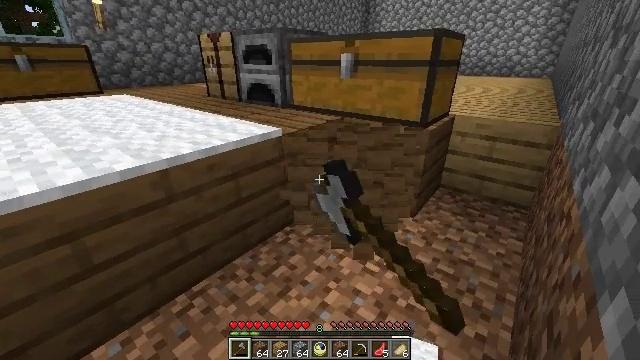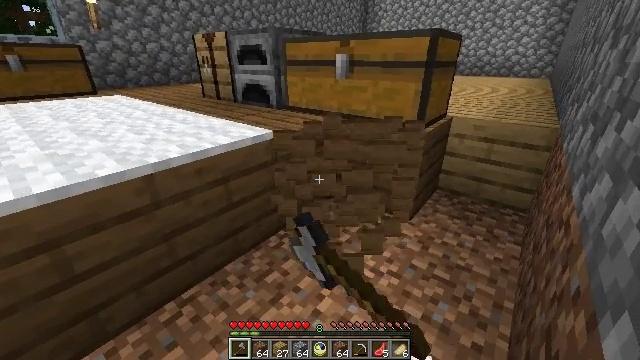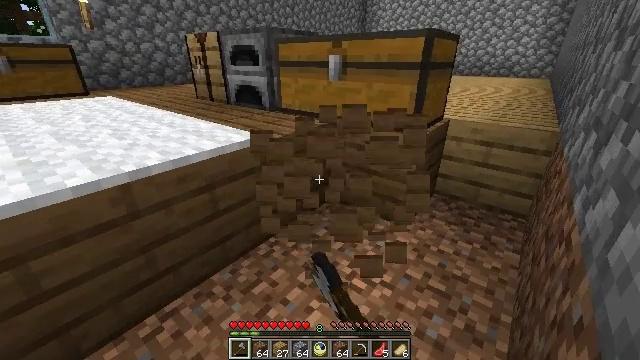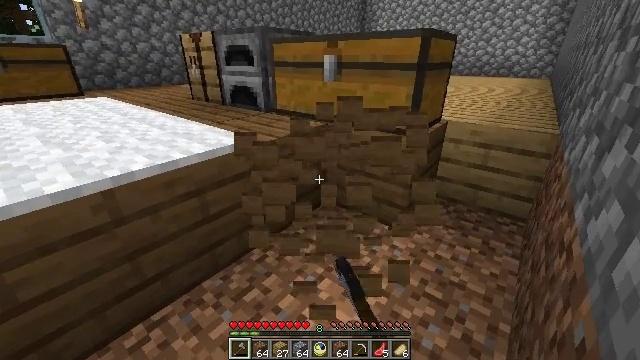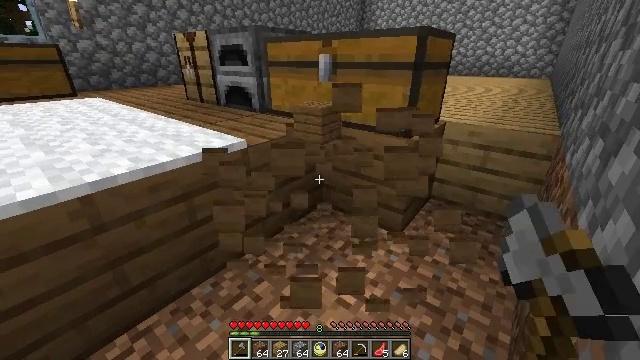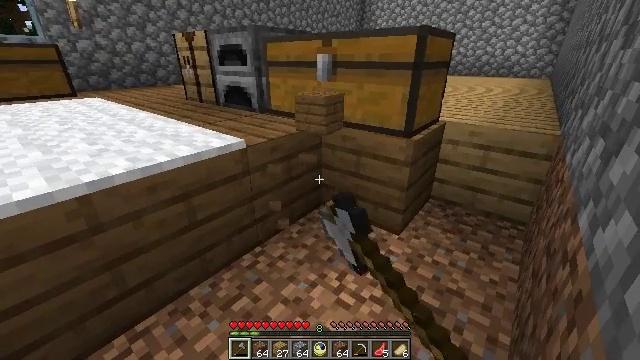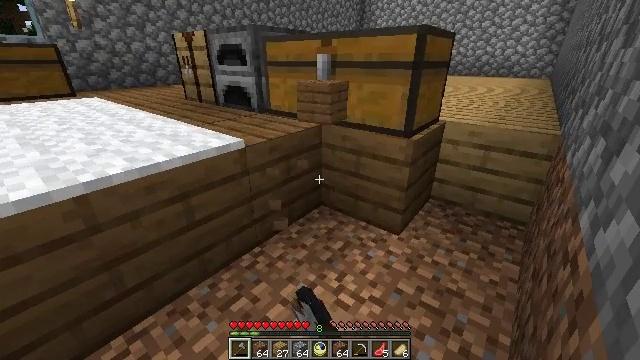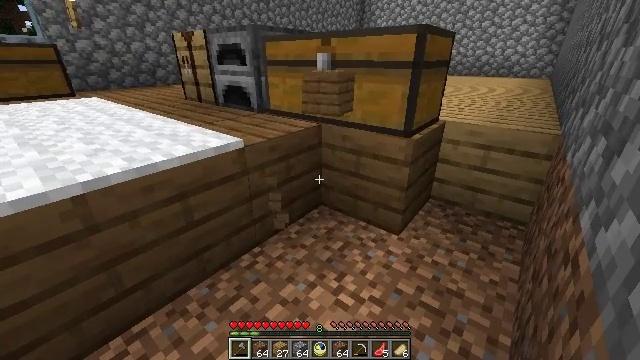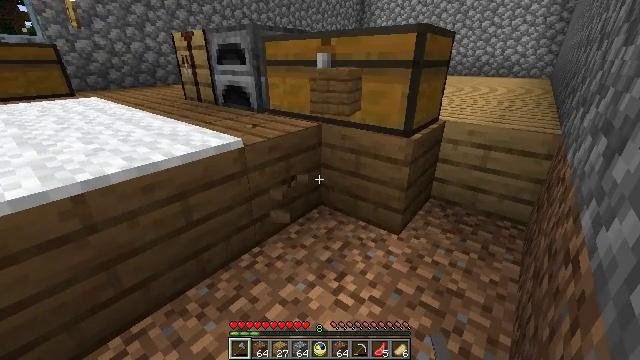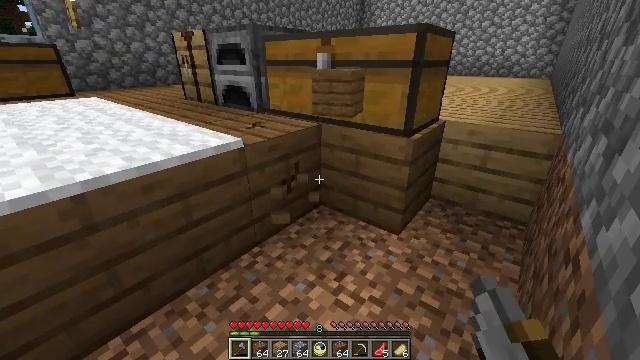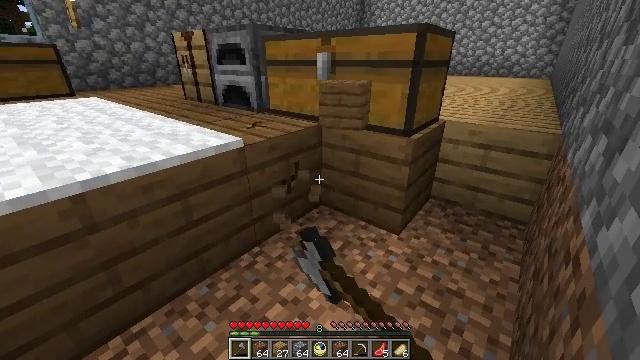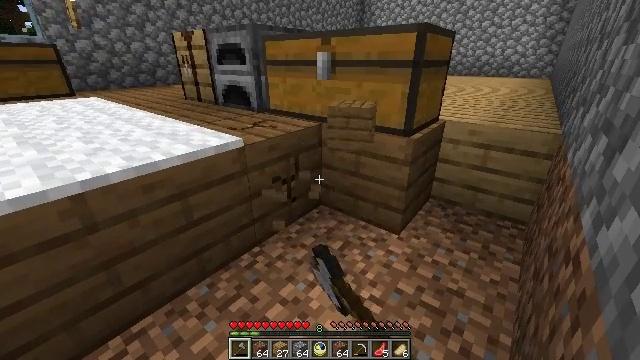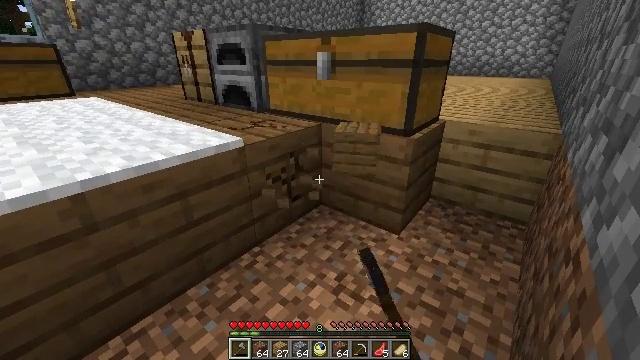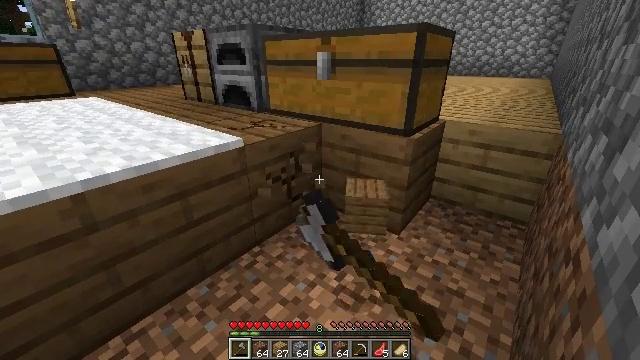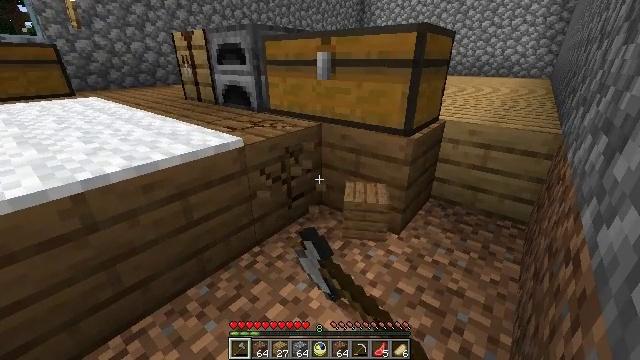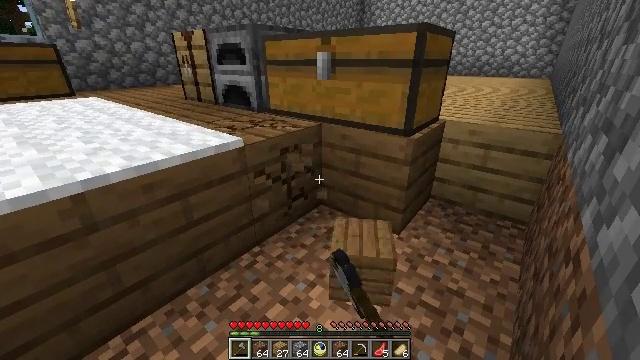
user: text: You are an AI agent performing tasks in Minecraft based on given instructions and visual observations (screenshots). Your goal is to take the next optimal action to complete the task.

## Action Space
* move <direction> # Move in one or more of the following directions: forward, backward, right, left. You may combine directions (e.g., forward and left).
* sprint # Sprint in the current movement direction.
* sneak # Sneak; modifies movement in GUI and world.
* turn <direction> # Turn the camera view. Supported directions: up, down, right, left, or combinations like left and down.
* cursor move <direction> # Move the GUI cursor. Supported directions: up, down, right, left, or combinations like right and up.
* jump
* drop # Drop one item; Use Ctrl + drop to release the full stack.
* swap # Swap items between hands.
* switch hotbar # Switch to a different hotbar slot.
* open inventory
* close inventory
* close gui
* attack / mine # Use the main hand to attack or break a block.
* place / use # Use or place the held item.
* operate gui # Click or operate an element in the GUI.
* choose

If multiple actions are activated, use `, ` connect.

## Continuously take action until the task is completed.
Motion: motion action
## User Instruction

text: Collect spruce planks from an old building.
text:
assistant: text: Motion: move right, attack / mine
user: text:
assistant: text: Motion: move right, attack / mine
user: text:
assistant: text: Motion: no_op
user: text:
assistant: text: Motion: attack / mine
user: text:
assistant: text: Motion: attack / mine
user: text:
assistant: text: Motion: attack / mine
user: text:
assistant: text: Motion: attack / mine
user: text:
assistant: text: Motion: attack / mine
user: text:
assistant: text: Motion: attack / mine
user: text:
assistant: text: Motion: attack / mine
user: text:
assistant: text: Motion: attack / mine
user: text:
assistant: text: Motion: attack / mine
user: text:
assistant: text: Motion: attack / mine
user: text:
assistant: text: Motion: attack / mine
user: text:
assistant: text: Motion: attack / mine
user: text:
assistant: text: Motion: attack / mine
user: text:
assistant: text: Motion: attack / mine
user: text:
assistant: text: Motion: attack / mine
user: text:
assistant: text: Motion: attack / mine
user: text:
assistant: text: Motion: attack / mine
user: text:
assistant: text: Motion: attack / mine
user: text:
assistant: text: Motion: move right, attack / mine
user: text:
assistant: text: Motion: move right, attack / mine
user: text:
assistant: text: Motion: move right
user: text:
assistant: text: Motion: attack / mine
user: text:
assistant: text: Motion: attack / mine
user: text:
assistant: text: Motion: attack / mine
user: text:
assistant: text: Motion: attack / mine
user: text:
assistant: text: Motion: attack / mine
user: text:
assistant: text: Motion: attack / mine